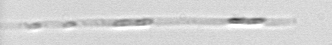
Label: Leptocylindrus